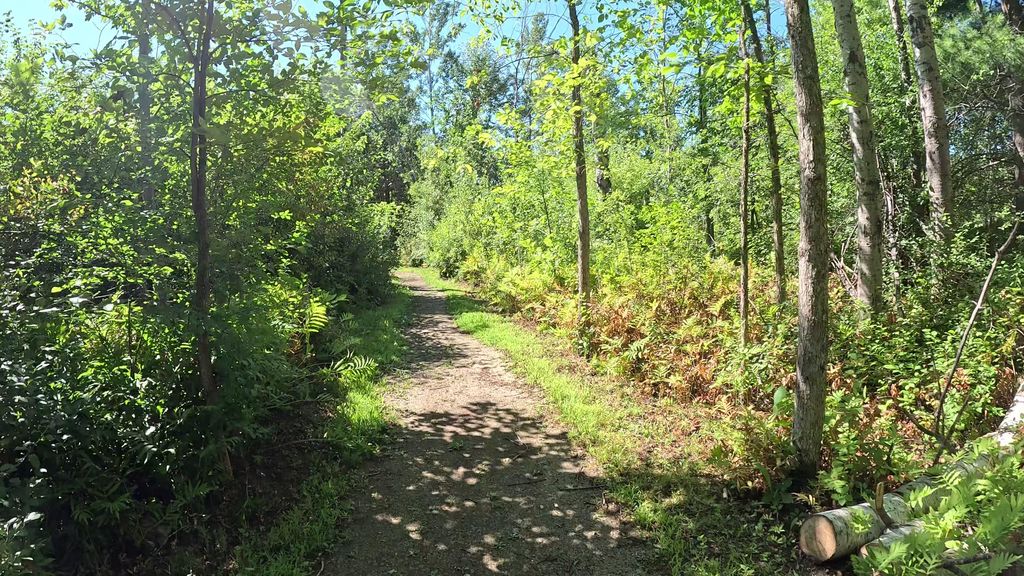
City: ottawa-gatineau